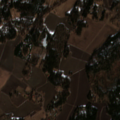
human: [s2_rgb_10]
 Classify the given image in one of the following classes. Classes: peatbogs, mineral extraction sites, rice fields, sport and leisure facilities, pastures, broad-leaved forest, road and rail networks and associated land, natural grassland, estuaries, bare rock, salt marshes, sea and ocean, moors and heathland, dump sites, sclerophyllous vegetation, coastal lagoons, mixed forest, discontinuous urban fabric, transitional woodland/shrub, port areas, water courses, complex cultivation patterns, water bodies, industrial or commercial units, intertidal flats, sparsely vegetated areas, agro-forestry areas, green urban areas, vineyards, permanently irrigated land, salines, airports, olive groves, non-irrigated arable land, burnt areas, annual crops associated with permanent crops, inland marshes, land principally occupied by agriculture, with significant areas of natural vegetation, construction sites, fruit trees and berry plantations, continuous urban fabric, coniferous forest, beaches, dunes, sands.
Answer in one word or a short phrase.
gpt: non-irrigated arable land, land principally occupied by agriculture, with significant areas of natural vegetation, coniferous forest, mixed forest, transitional woodland/shrub